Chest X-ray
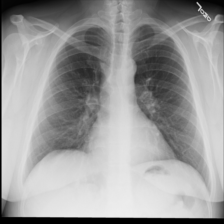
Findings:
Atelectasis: negative
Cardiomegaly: negative
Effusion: negative
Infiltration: negative
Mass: negative
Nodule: negative
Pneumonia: negative
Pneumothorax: negative
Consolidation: negative
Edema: negative
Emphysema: negative
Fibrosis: negative
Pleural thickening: negative
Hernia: negative